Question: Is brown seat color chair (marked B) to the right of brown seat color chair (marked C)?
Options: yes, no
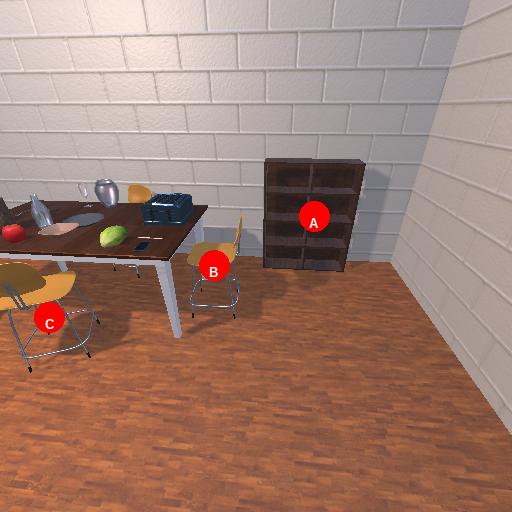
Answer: yes